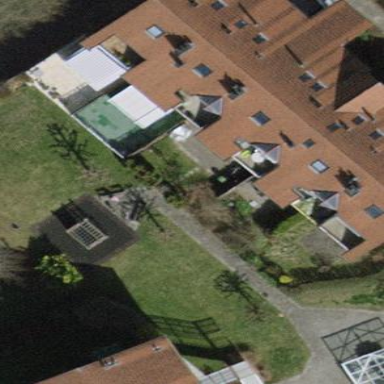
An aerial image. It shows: Terrace building.